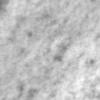
Label: no_change